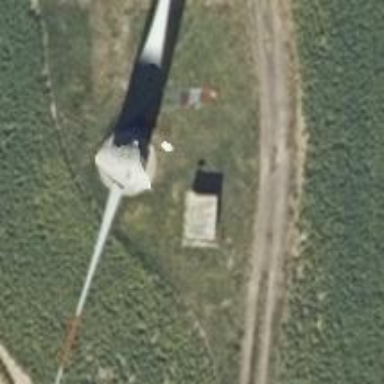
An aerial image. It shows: Wind generator powered by horizontal axis wind turbine.